Question: I made a YouTube like transition in android studio using motion layout but all the button inside that layout is not working maybe due to may on swipe method applied in activity_main_scene.xml
activity_main.xml
'''
<?xml version="1.0" encoding="utf-8"?>
<androidx.constraintlayout.motion.widget.MotionLayout xmlns:android="http://schemas.android.com/apk/res/android"
xmlns:app="http://schemas.android.com/apk/res-auto"
xmlns:tools="http://schemas.android.com/tools"
android:layout_width="match_parent"
android:layout_height="match_parent"
app:layoutDescription="@xml/activity_main_scene"
android:id="@+id/parent_layout"
tools:context=".MainActivity">
<androidx.recyclerview.widget.RecyclerView
android:id="@+id/my_recycler_view"
android:layout_width="0dp"
android:layout_height="0dp"
android:scrollbars="vertical"
app:layout_constraintBottom_toTopOf="@+id/constraintLayout"
app:layout_constraintEnd_toEndOf="parent"
app:layout_constraintHorizontal_bias="0.337"
app:layout_constraintStart_toStartOf="parent"
app:layout_constraintTop_toTopOf="parent"
tools:listitem="@layout/audio_list_layout">
</androidx.recyclerview.widget.RecyclerView>
<androidx.constraintlayout.widget.ConstraintLayout
android:id="@+id/constraintLayout"
android:layout_width="0dp"
android:layout_height="70dp"
android:background="@color/colorPrimary"
app:layout_constraintBottom_toBottomOf="parent"
app:layout_constraintEnd_toEndOf="parent"
app:layout_constraintStart_toStartOf="parent" />
<ProgressBar
android:id="@+id/progressBar"
style="?android:attr/progressBarStyleHorizontal"
android:layout_width="0dp"
android:layout_height="4dp"
android:layout_centerInParent="true"
android:orientation="horizontal"
android:progress="90"
app:layout_constraintEnd_toEndOf="@id/constraintLayout"
app:layout_constraintStart_toStartOf="@id/constraintLayout"
app:layout_constraintTop_toTopOf="@id/constraintLayout" />
<SeekBar
android:id="@+id/seekBar"
android:layout_width="0dp"
android:layout_height="wrap_content"
android:visibility="invisible"
app:layout_constraintEnd_toEndOf="@id/constraintLayout"
app:layout_constraintStart_toStartOf="@id/constraintLayout"
app:layout_constraintTop_toTopOf="@id/constraintLayout" />
<TextView
android:id="@+id/titleView"
android:layout_width="wrap_content"
android:layout_height="wrap_content"
android:layout_marginStart="16dp"
android:ellipsize="marquee"
android:focusable="true"
android:focusableInTouchMode="true"
android:marqueeRepeatLimit="marquee_forever"
android:maxWidth="220dp"
android:scrollHorizontally="true"
android:singleLine="true"
app:layout_constraintBottom_toBottomOf="@id/constraintLayout"
app:layout_constraintStart_toStartOf="@id/constraintLayout"
app:layout_constraintTop_toTopOf="@id/constraintLayout" />
<TextView
android:id="@+id/startTime"
android:layout_width="wrap_content"
android:layout_height="wrap_content"
android:layout_marginBottom="16dp"
android:visibility="invisible"
android:layout_marginStart="16dp"
android:text="@string/_00_00"
app:layout_constraintBottom_toBottomOf="@id/seekBar"
app:layout_constraintStart_toStartOf="@id/constraintLayout" />
<TextView
android:id="@+id/EndTime"
android:layout_width="wrap_content"
android:layout_height="wrap_content"
android:layout_marginBottom="16dp"
android:visibility="invisible"
android:layout_marginEnd="16dp"
android:text="@string/_00_00"
app:layout_constraintBottom_toBottomOf="@id/seekBar"
app:layout_constraintEnd_toEndOf="@id/constraintLayout" />
<ImageButton
android:id="@+id/close"
android:layout_width="wrap_content"
android:layout_height="wrap_content"
android:background="?attr/selectableItemBackground"
android:contentDescription="@string/close"
android:padding="10dp"
android:visibility="invisible"
app:layout_constraintBottom_toBottomOf="@id/constraintLayout"
app:layout_constraintEnd_toEndOf="@id/constraintLayout"
app:layout_constraintTop_toTopOf="@id/constraintLayout"
app:srcCompat="@drawable/ic_white_baseline_keyboard_arrow_down_32" />
<ImageButton
android:id="@+id/playPause"
android:layout_width="wrap_content"
android:layout_height="wrap_content"
android:background="?attr/selectableItemBackground"
android:contentDescription="@string/playPause"
android:padding="10dp"
app:layout_constraintBottom_toBottomOf="@id/constraintLayout"
app:layout_constraintEnd_toStartOf="@+id/next"
app:layout_constraintTop_toTopOf="@id/constraintLayout"
app:srcCompat="@drawable/ic_white_baseline_play_arrow_32" />
<ImageButton
android:id="@+id/next"
android:layout_width="wrap_content"
android:layout_height="wrap_content"
android:background="?attr/selectableItemBackground"
android:contentDescription="@string/next"
android:padding="10dp"
app:layout_constraintBottom_toBottomOf="@id/constraintLayout"
app:layout_constraintEnd_toEndOf="@+id/constraintLayout"
app:layout_constraintTop_toTopOf="@id/constraintLayout"
app:srcCompat="@drawable/ic_white_baseline_skip_next_32" />
<ImageButton
android:id="@+id/start"
android:layout_width="wrap_content"
android:layout_height="wrap_content"
android:background="?attr/selectableItemBackground"
android:contentDescription="@string/previous"
android:padding="10dp"
app:layout_constraintBottom_toBottomOf="@id/constraintLayout"
app:layout_constraintEnd_toStartOf="@id/playPause"
app:layout_constraintTop_toTopOf="@id/constraintLayout"
app:srcCompat="@drawable/ic_white_baseline_skip_previous_32" />
</androidx.constraintlayout.motion.widget.MotionLayout>
'''
activity_main_scene.xml
'''
<?xml version="1.0" encoding="utf-8"?>
<MotionScene
xmlns:android="http://schemas.android.com/apk/res/android"
xmlns:motion="http://schemas.android.com/apk/res-auto"
xmlns:tools="http://schemas.android.com/tools">
<Transition
motion:constraintSetStart="@id/start"
motion:constraintSetEnd="@id/end"
motion:duration="400"
motion:motionInterpolator="linear">
<OnSwipe
motion:maxAcceleration="800"
motion:dragDirection="dragUp"
motion:touchRegionId="@id/constraintLayout"
motion:touchAnchorId="@+id/constraintLayout"
motion:touchAnchorSide="top" />
<KeyFrameSet>
</KeyFrameSet>
<OnClick motion:targetId="@+id/close" />
</Transition>
<ConstraintSet android:id="@+id/start">
<Constraint
android:id="@+id/my_recycler_view"
android:layout_width="0dp"
android:layout_height="0dp"
android:scrollbars="vertical"
motion:layout_constraintBottom_toTopOf="@+id/constraintLayout"
motion:layout_constraintEnd_toEndOf="parent"
motion:layout_constraintHorizontal_bias="0.337"
motion:layout_constraintStart_toStartOf="parent"
motion:layout_constraintTop_toTopOf="parent"
tools:listitem="@layout/audio_list_layout"
/>
<Constraint
android:id="@+id/constraintLayout"
android:layout_width="0dp"
android:layout_height="70dp"
android:background="@color/colorPrimary"
motion:layout_constraintBottom_toBottomOf="parent"
motion:layout_constraintEnd_toEndOf="parent"
motion:layout_constraintStart_toStartOf="parent"
/>
<Constraint
android:id="@+id/progressBar"
style="?android:attr/progressBarStyleHorizontal"
android:layout_width="0dp"
android:layout_height="4dp"
android:layout_centerInParent="true"
android:orientation="horizontal"
android:progress="90"
motion:layout_constraintEnd_toEndOf="@id/constraintLayout"
motion:layout_constraintStart_toStartOf="@id/constraintLayout"
motion:layout_constraintTop_toTopOf="@id/constraintLayout"
/>
<Constraint
android:id="@+id/seekBar"
android:layout_width="0dp"
android:layout_height="wrap_content"
android:visibility="invisible"
motion:layout_constraintEnd_toEndOf="@id/constraintLayout"
motion:layout_constraintStart_toStartOf="@id/constraintLayout"
motion:layout_constraintTop_toTopOf="@id/constraintLayout"
/>
<Constraint
android:id="@+id/startTime"
android:layout_width="wrap_content"
android:layout_height="wrap_content"
android:layout_marginBottom="16dp"
android:visibility="invisible"
android:layout_marginStart="16dp"
android:text="@string/_00_00"
motion:layout_constraintBottom_toBottomOf="@id/seekBar"
motion:layout_constraintStart_toStartOf="@id/constraintLayout" />
<Constraint
android:id="@+id/EndTime"
android:layout_width="wrap_content"
android:layout_height="wrap_content"
android:layout_marginBottom="16dp"
android:visibility="invisible"
android:layout_marginEnd="16dp"
android:text="@string/_00_00"
motion:layout_constraintBottom_toBottomOf="@id/seekBar"
motion:layout_constraintEnd_toEndOf="@id/constraintLayout" />
<Constraint
android:id="@+id/titleView"
android:layout_width="wrap_content"
android:layout_height="wrap_content"
android:layout_marginStart="16dp"
android:ellipsize="marquee"
android:focusable="true"
android:focusableInTouchMode="true"
android:marqueeRepeatLimit="marquee_forever"
android:maxWidth="220dp"
android:scrollHorizontally="true"
android:singleLine="true"
android:textColor="#000000"
motion:layout_constraintBottom_toBottomOf="@id/constraintLayout"
motion:layout_constraintStart_toStartOf="@id/constraintLayout"
motion:layout_constraintTop_toTopOf="@id/constraintLayout"
/>
<Constraint
android:id="@+id/close"
android:layout_width="wrap_content"
android:layout_height="wrap_content"
android:background="?attr/selectableItemBackground"
android:contentDescription="@string/close"
android:visibility="invisible"
android:padding="10dp"
motion:layout_constraintBottom_toBottomOf="@id/constraintLayout"
motion:layout_constraintEnd_toEndOf="@id/constraintLayout"
motion:layout_constraintTop_toTopOf="@id/constraintLayout"
motion:srcCompat="@drawable/ic_white_baseline_keyboard_arrow_down_32"
/>
<Constraint
android:id="@+id/playPause"
android:layout_width="wrap_content"
android:layout_height="wrap_content"
android:background="?attr/selectableItemBackground"
android:contentDescription="@string/playPause"
android:padding="10dp"
motion:layout_constraintBottom_toBottomOf="@id/constraintLayout"
motion:layout_constraintEnd_toStartOf="@+id/next"
motion:layout_constraintTop_toTopOf="@id/constraintLayout"
motion:srcCompat="@drawable/ic_white_baseline_play_arrow_32"
/>
<Constraint
android:id="@+id/next"
android:layout_width="wrap_content"
android:layout_height="wrap_content"
android:background="?attr/selectableItemBackground"
android:contentDescription="@string/next"
android:padding="10dp"
motion:layout_constraintBottom_toBottomOf="@id/constraintLayout"
motion:layout_constraintEnd_toEndOf="@+id/constraintLayout"
motion:layout_constraintTop_toTopOf="@id/constraintLayout"
motion:srcCompat="@drawable/ic_white_baseline_skip_next_32"
/>
<Constraint
android:id="@+id/start"
android:layout_width="wrap_content"
android:layout_height="wrap_content"
android:background="?attr/selectableItemBackground"
android:contentDescription="@string/previous"
android:padding="10dp"
motion:layout_constraintBottom_toBottomOf="@id/constraintLayout"
motion:layout_constraintEnd_toStartOf="@id/playPause"
motion:layout_constraintTop_toTopOf="@id/constraintLayout"
motion:srcCompat="@drawable/ic_white_baseline_skip_previous_32"
/>
</ConstraintSet>
<ConstraintSet android:id="@+id/end">
<Constraint
android:id="@+id/my_recycler_view"
android:layout_width="0dp"
android:layout_height="0dp"
android:scrollbars="vertical"
motion:layout_constraintBottom_toTopOf="@+id/constraintLayout"
motion:layout_constraintEnd_toEndOf="parent"
motion:layout_constraintStart_toStartOf="parent"
motion:layout_constraintTop_toTopOf="parent"
tools:listitem="@layout/audio_list_layout"
/>
<Constraint
android:id="@+id/constraintLayout"
android:layout_width="0dp"
android:layout_height="0dp"
android:background="@color/colorPrimary"
motion:layout_constraintBottom_toBottomOf="parent"
motion:layout_constraintEnd_toEndOf="parent"
motion:layout_constraintStart_toStartOf="parent"
motion:layout_constraintTop_toTopOf="parent"
/>
<Constraint
android:id="@+id/progressBar"
style="?android:attr/progressBarStyleHorizontal"
android:layout_width="0dp"
android:layout_height="4dp"
android:layout_centerInParent="true"
android:orientation="horizontal"
android:progress="90"
android:visibility="invisible"
motion:layout_constraintEnd_toEndOf="@id/constraintLayout"
motion:layout_constraintTop_toTopOf="@id/constraintLayout"
/>
<Constraint
android:id="@+id/seekBar"
android:layout_width="0dp"
android:layout_height="wrap_content"
android:layout_marginBottom="32dp"
motion:layout_constraintBottom_toTopOf="@+id/playPause"
motion:layout_constraintEnd_toEndOf="@id/constraintLayout"
motion:layout_constraintStart_toStartOf="@id/constraintLayout"
/>
<Constraint
android:id="@+id/startTime"
android:layout_width="wrap_content"
android:layout_height="wrap_content"
android:layout_marginBottom="32dp"
android:layout_marginStart="16dp"
android:text="@string/_00_00"
motion:layout_constraintBottom_toBottomOf="@id/seekBar"
motion:layout_constraintStart_toStartOf="@id/constraintLayout" />
<Constraint
android:id="@+id/EndTime"
android:layout_width="wrap_content"
android:layout_height="wrap_content"
android:layout_marginBottom="32dp"
android:layout_marginEnd="16dp"
android:text="@string/_00_00"
motion:layout_constraintBottom_toBottomOf="@id/seekBar"
motion:layout_constraintEnd_toEndOf="@id/constraintLayout" />
<Constraint
android:id="@+id/titleView"
android:layout_width="wrap_content"
android:layout_height="wrap_content"
android:layout_marginBottom="72dp"
android:ellipsize="marquee"
android:focusable="true"
android:focusableInTouchMode="true"
android:marqueeRepeatLimit="marquee_forever"
android:maxWidth="220dp"
android:scrollHorizontally="true"
android:singleLine="true"
android:textColor="#000000"
motion:layout_constraintBottom_toTopOf="@+id/seekBar"
motion:layout_constraintEnd_toEndOf="@id/constraintLayout"
motion:layout_constraintStart_toStartOf="@id/constraintLayout"
/>
<Constraint
android:id="@+id/close"
android:layout_width="wrap_content"
android:layout_height="wrap_content"
android:background="?attr/selectableItemBackground"
android:contentDescription="@string/close"
android:padding="10dp"
motion:layout_constraintStart_toStartOf="@id/constraintLayout"
motion:layout_constraintTop_toTopOf="@id/constraintLayout"
motion:srcCompat="@drawable/ic_white_baseline_keyboard_arrow_down_32"
/>
<Constraint
android:id="@+id/playPause"
android:layout_width="wrap_content"
android:layout_height="wrap_content"
android:layout_marginBottom="64dp"
android:background="?attr/selectableItemBackground"
android:contentDescription="@string/playPause"
android:padding="10dp"
motion:layout_constraintBottom_toBottomOf="@id/constraintLayout"
motion:layout_constraintEnd_toStartOf="@+id/next"
motion:layout_constraintStart_toEndOf="@+id/start"
motion:srcCompat="@drawable/ic_white_baseline_play_arrow_32"
/>
<Constraint
android:id="@+id/next"
android:layout_width="wrap_content"
android:layout_height="wrap_content"
android:layout_marginBottom="64dp"
android:background="?attr/selectableItemBackground"
android:contentDescription="@string/next"
android:padding="10dp"
motion:layout_constraintBottom_toBottomOf="@id/constraintLayout"
motion:layout_constraintEnd_toEndOf="@id/constraintLayout"
motion:layout_constraintStart_toEndOf="@+id/playPause"
motion:srcCompat="@drawable/ic_white_baseline_skip_next_32"
/>
<Constraint
android:id="@+id/start"
android:layout_width="wrap_content"
android:layout_height="wrap_content"
android:layout_marginBottom="64dp"
android:background="?attr/selectableItemBackground"
android:contentDescription="@string/previous"
android:padding="10dp"
motion:layout_constraintBottom_toBottomOf="@id/constraintLayout"
motion:layout_constraintEnd_toStartOf="@+id/playPause"
motion:layout_constraintHorizontal_bias="0.49"
motion:layout_constraintStart_toStartOf="@id/constraintLayout"
motion:srcCompat="@drawable/ic_white_baseline_skip_previous_32"
/>
</ConstraintSet>
</MotionScene>
'''
And the rendered scene of start and end is shown below
[
The black bar below is the one having change on and all the button are now working because of it only the motion layout works
<URL>
Even buttons, seekbar don't show any animation on click just acts as being disabled because of motion layout
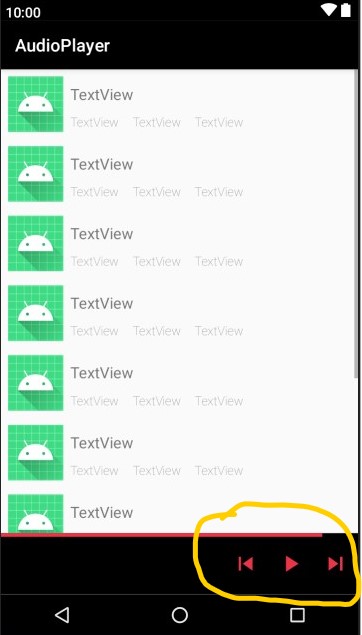
Answer: activity_main_scene.xml
(line 16)
I changed
'''
motion:touchRegionId="@id/constraintLayout"
'''
to
'''
motion:touchRegionId="@id/parent_layout"
'''
and it's now working properly